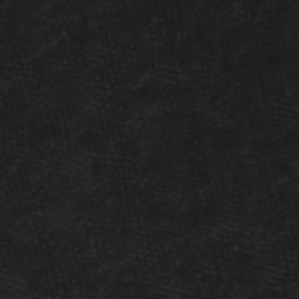
Label: frost